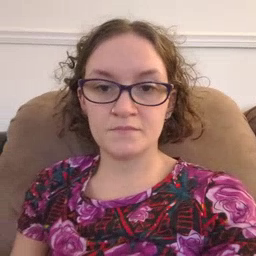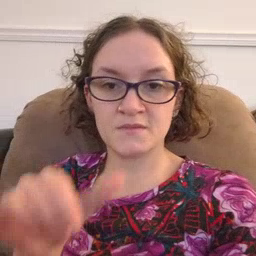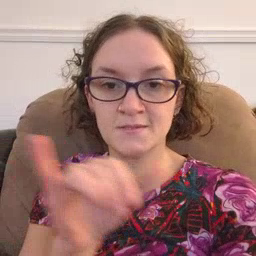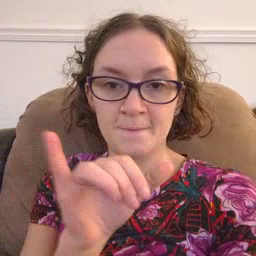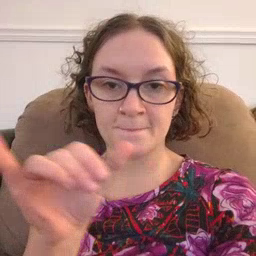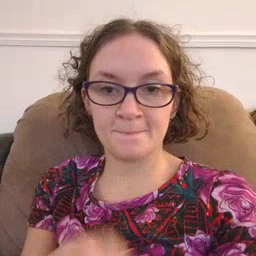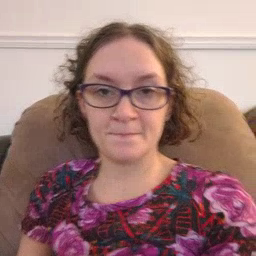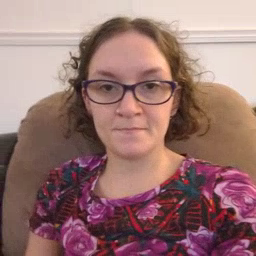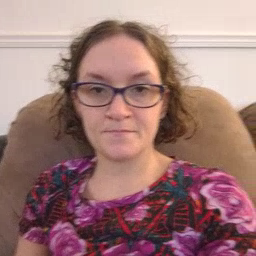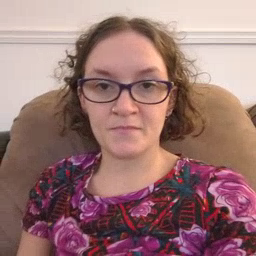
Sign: same